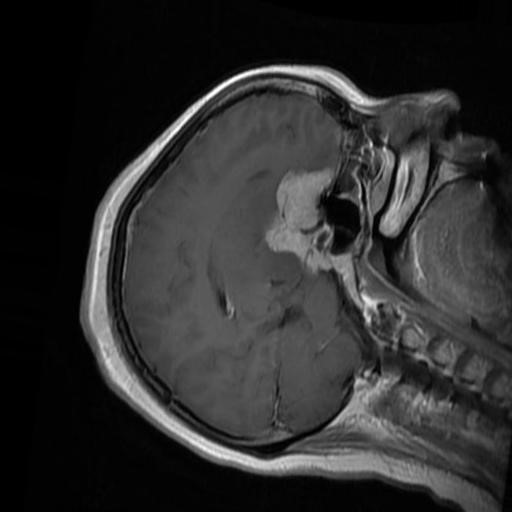
Label: brain_menin